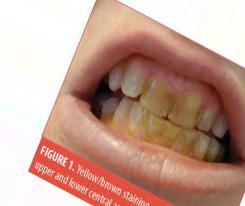
Condition: Tooth Discoloration